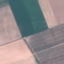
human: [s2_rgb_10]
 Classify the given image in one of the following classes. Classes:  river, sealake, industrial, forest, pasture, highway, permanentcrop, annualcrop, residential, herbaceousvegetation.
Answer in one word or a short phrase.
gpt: AnnualCrop